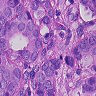
Metastatic tissue present: yes